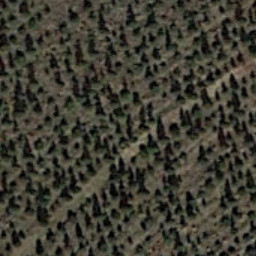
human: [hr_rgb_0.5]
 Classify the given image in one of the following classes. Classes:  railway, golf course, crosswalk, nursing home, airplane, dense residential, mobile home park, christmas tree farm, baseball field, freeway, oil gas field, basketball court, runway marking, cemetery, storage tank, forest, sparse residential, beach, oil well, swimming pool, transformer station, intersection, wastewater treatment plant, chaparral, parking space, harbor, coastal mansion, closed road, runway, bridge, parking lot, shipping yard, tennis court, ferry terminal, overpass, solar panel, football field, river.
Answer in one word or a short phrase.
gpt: christmas tree farm